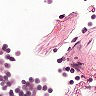
Metastatic tissue present: no